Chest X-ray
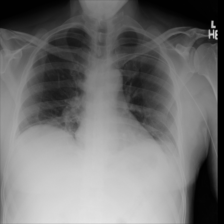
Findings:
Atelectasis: negative
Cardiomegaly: negative
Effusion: negative
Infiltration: negative
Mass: negative
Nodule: negative
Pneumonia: negative
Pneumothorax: negative
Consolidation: negative
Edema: negative
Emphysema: negative
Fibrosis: negative
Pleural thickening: negative
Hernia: negative